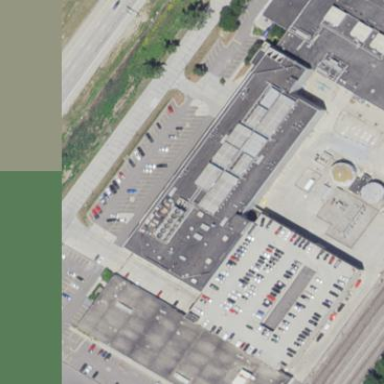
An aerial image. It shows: Multi-storey parking building.